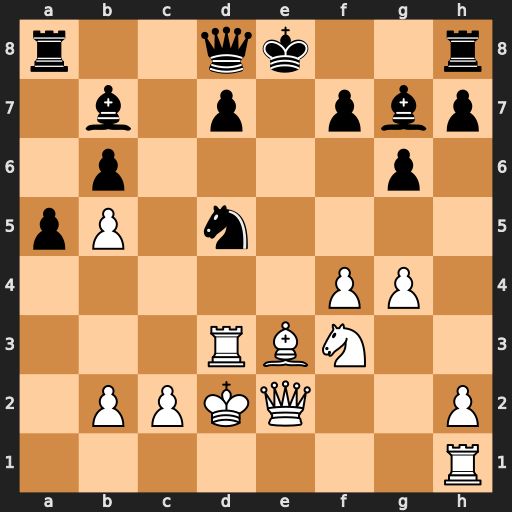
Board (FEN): r2qk2r/1b1p1pbp/1p4p1/pP1n4/5PP1/3RBN2/1PPKQ2P/7R
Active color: w
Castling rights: kq
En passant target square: -
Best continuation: Bc5+ Ne7 Bxe7 Qxe7 Re3